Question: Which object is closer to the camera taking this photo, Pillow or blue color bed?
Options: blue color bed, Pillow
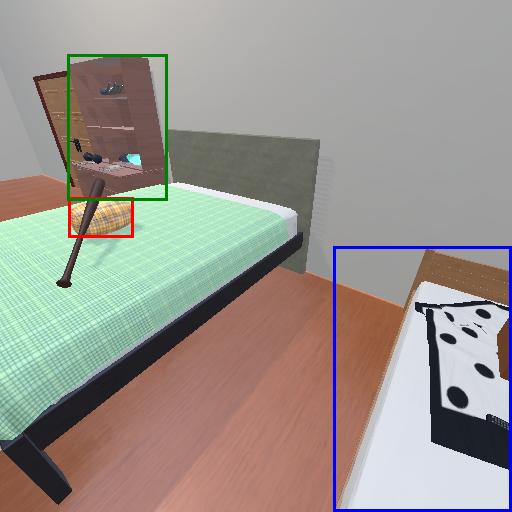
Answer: blue color bed